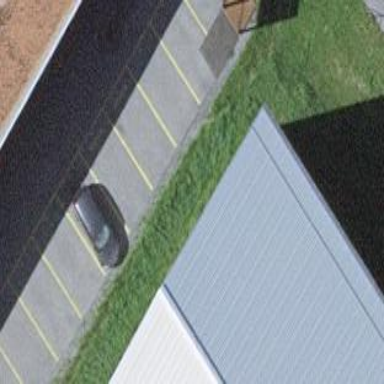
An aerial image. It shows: Street-side parking area.